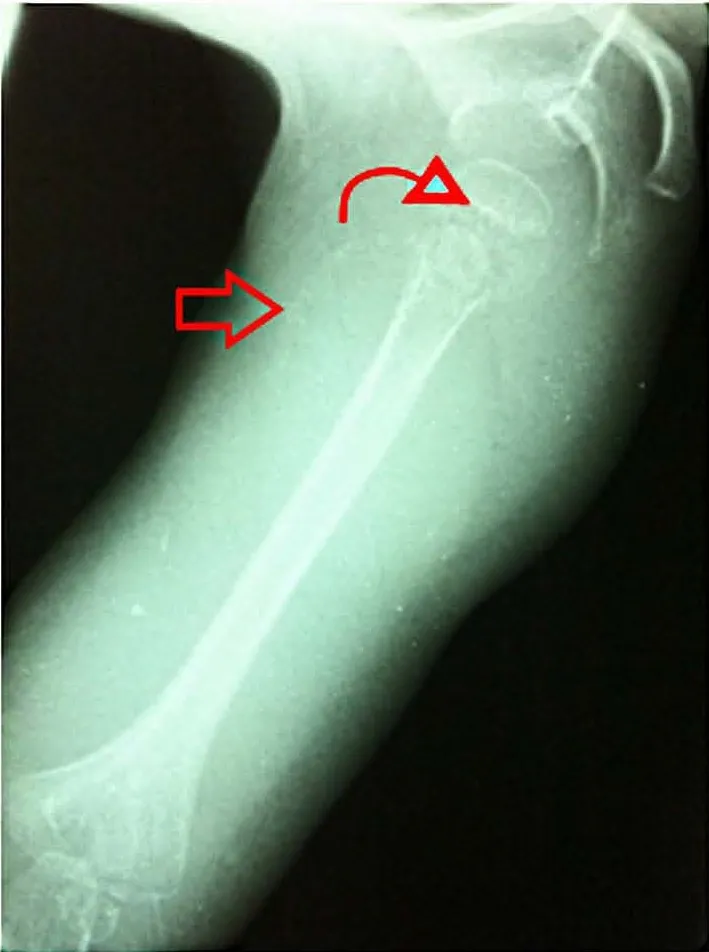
Radiograph of right shoulder shows dense, linear calcification in the distal metaphysis "white line of Frankel" (curved arrow) and periosteal separation (red arrow).
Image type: radiology (x_ray)